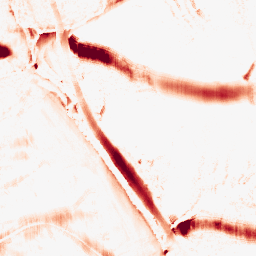
Category: morphological
Decomposition family: morphological_ellipse
Decomposition parameters: operation: opening
width: 30
height: 10
Upsampling method: cubic_catmull_rom
Upsampling parameters: scale: 4
Upsampling scale: 4